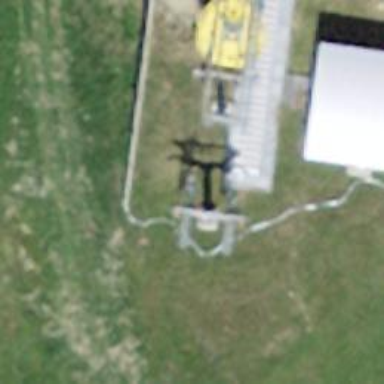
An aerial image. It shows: Pylon used for aerialway.